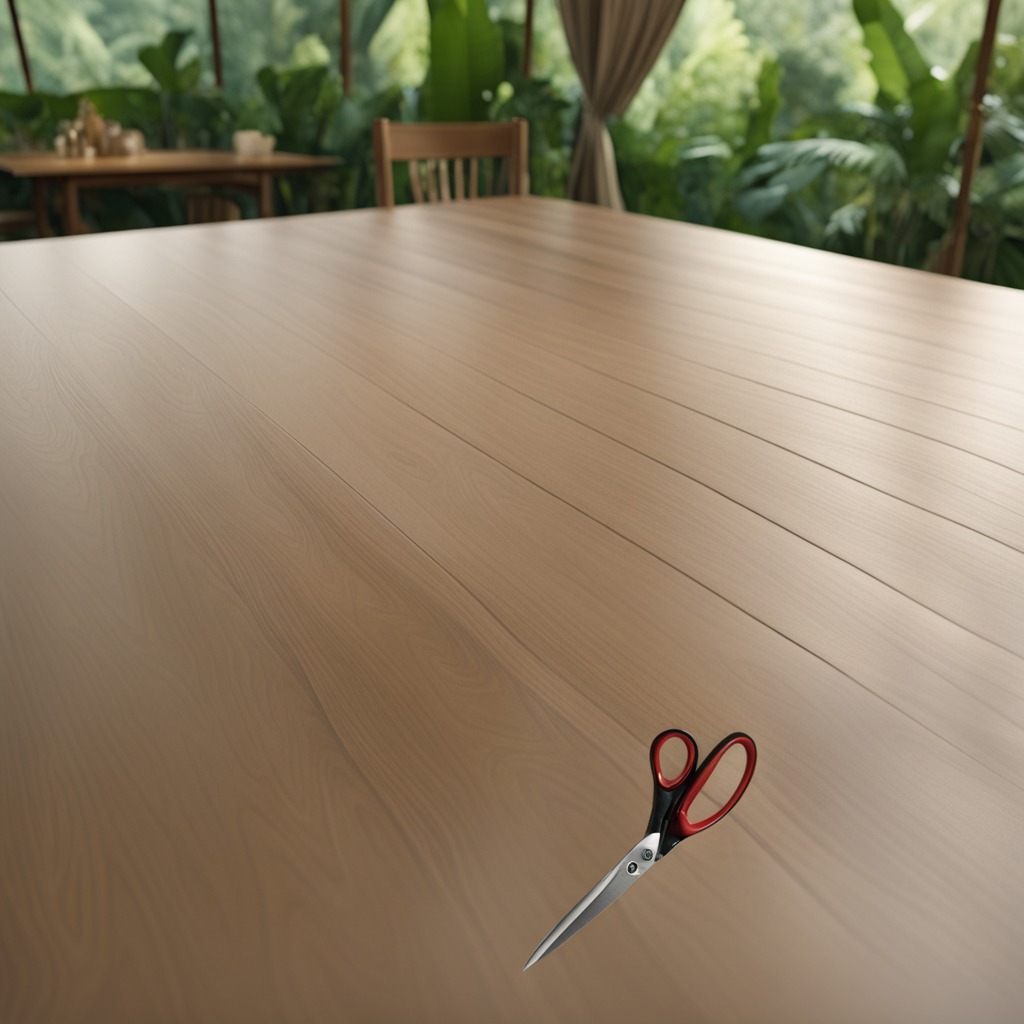
A scissor is lying on a wooden table inside a jungle field workshop tent.